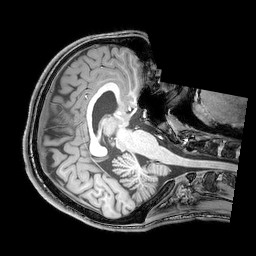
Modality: T1w
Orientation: axial
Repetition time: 0.00828 s
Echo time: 0.00388 s